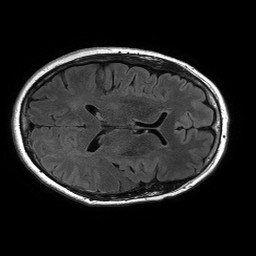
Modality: FLAIR
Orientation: axial
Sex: female
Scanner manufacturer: philips
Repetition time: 11 s
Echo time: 0.125 s